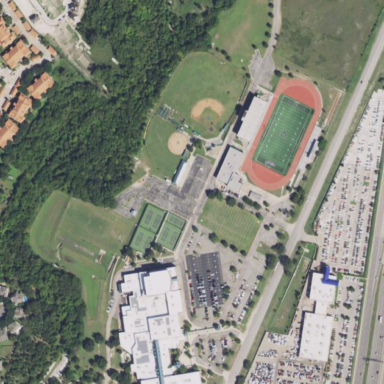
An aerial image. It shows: School.